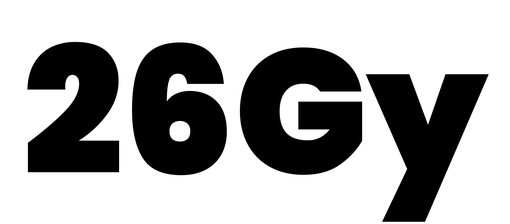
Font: Poppins-Black